Question: Why is this happening:

As you can see, in the "Allowed Toolbar Items" the image looks fine for the "PHP" toolbar item, and when its actually in the toolbar, it scales weirdly.
Thanks
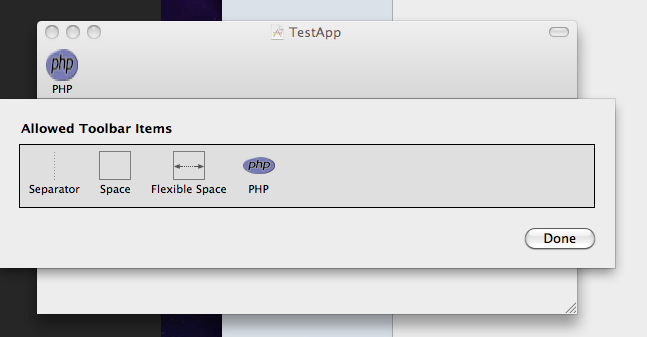
Answer: Found this in the documentation:
> The displayed resolution of an image item is dependent on the sizeMode of the toolbar. You should provide image representations specific to the default, regular and small size modes in a single image that supports multiple image representations such as icns or tiff. The appropriate image representation is automatically displayed for the toolbar's current sizeMode. Images that are not square are scaled to fit. An image item's image is also scaled down and used in the image item's overflow menu item. (Emphasis added)
This seems you might want to try fiddling with the 'NSToolbarItem''s 'minSize' and 'maxSize' properties.